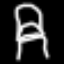
Label: chair